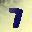
Label: 7